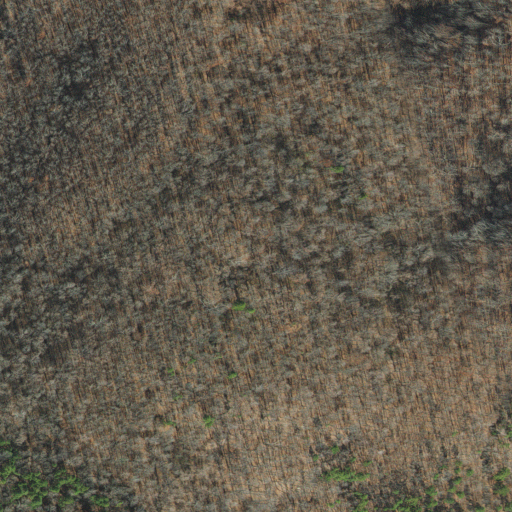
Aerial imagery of mountain in Arkansas named Daniels Mountain containing deciduous forest and evergreen forest